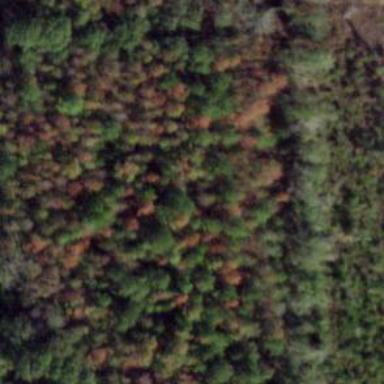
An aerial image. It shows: Mixed woodland with various types of leaves.